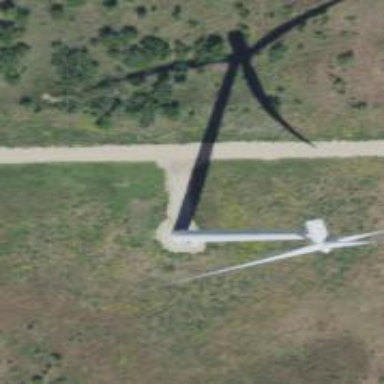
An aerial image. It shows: Wind generator using wind turbines of horizontal axis.